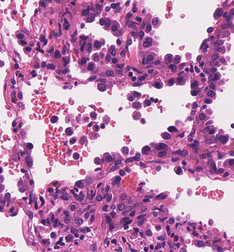
Tumor epithelial tissue: yes
Tumor-associated stroma tissue: no
Normal tissue: no